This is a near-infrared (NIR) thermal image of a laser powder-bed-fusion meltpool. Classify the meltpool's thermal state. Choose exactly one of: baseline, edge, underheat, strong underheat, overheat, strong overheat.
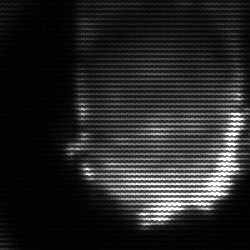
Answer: baseline